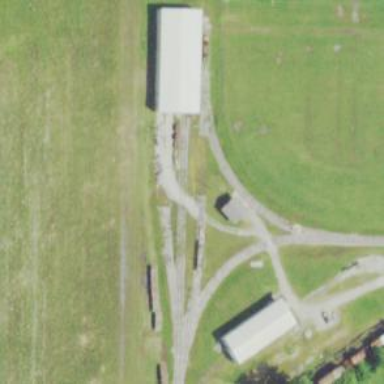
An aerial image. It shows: Preserved railway yard.